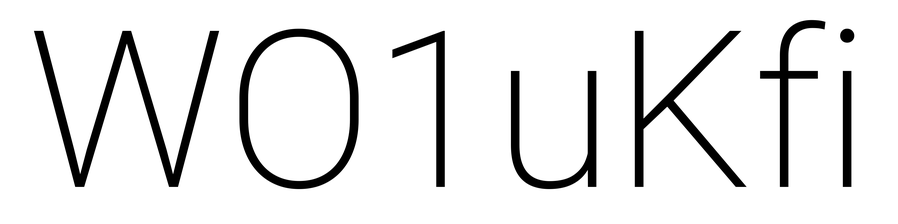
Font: Roboto_ExtraLight